Question: I already tested window.print() command for this purpose but it is not fulfill my requirement.
I also used print content of iframe in which source is pdf file but it is only work in chrome not in other browser.
I want to print pdf files automatically using code instead of open file and print it.
For example there are two files such as 1.pdf and 2.pdf in any directory and source is given then how can print both files using either javascript or php or both.
I already tested window.print() command for this purpose but it is not fulfill my requirement.
My required as image as:

Million thanks in advance.
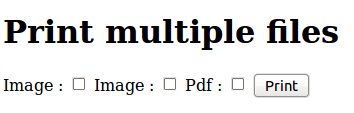
Answer: I fix this issue of merging multiple pdf or image or both by using imageMagick.
Using below command we can merge pdf and image as:
'''
<?
$cmd = "test.pdf test.jpeg final.pdf";
exec("convert $cmd");
?>
'''
After completed merging process, open final.pdf automatically using code then user can print it easily.
You can <URL>.